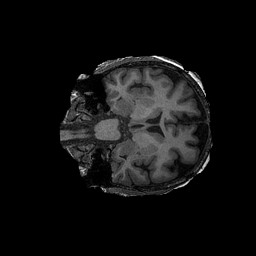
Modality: T1w
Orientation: coronal
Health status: ill
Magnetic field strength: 3 T